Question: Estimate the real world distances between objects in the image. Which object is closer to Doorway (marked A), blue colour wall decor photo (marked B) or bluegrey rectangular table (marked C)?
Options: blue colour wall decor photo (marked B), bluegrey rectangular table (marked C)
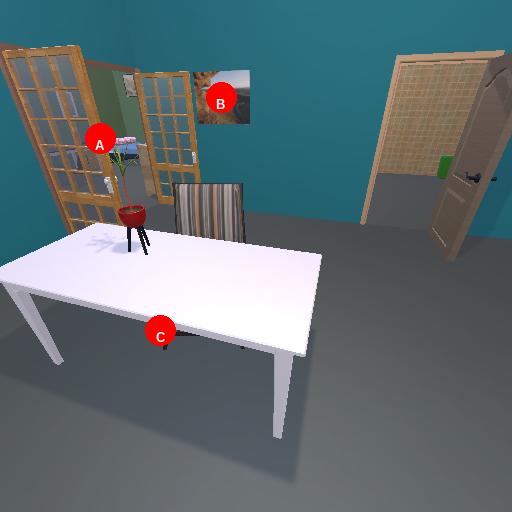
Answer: blue colour wall decor photo (marked B)